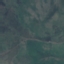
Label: HerbaceousVegetation